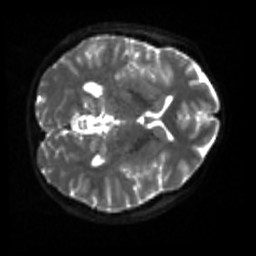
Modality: sbref
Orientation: axial
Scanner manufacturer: siemens
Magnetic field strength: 3 T
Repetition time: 4 s
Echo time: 0.0594 s